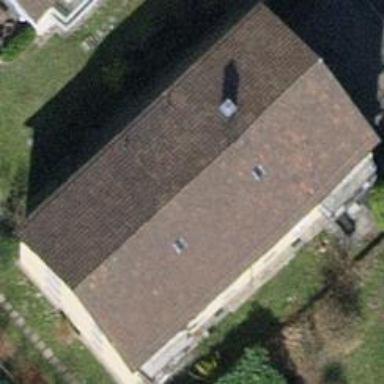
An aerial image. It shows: Building with tile roof.